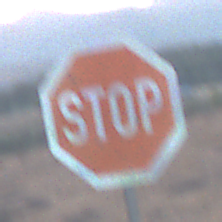
Verkehrszeichen: Stop
Umgebung: Outdoor, Nature
Tageszeit: SunriseSunset
Wetter: Clear
Licht: Natural
Jahreszeit: NotSpecified
Kontrast: LowContrast